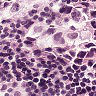
Metastatic tissue present: yes